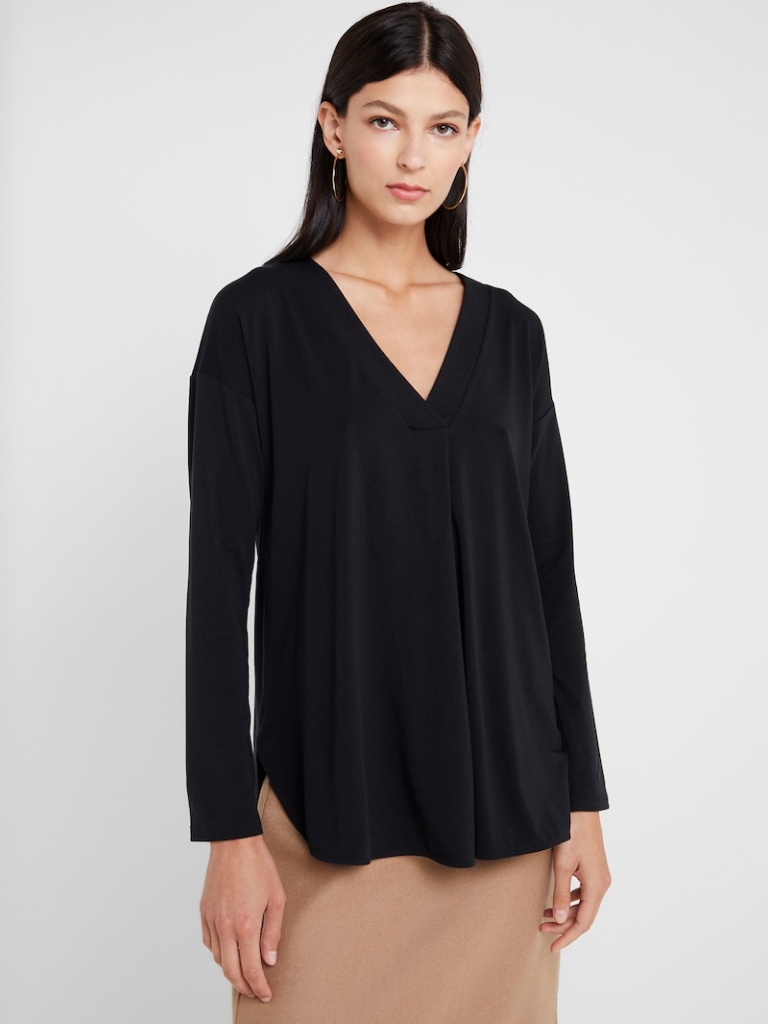
knit loose a long-sleeved with the sleeves down hip length Untucked v-neck sweater